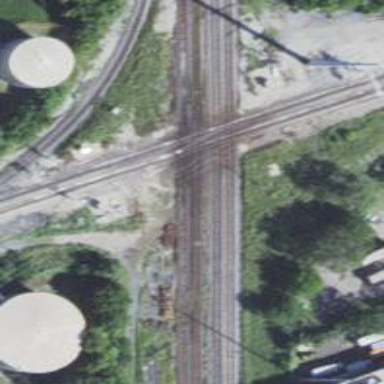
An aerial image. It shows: Railway crossing.